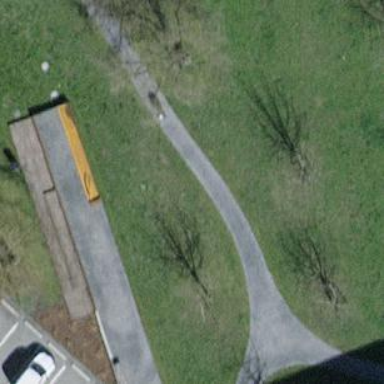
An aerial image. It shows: Footway with fine gravel surface.